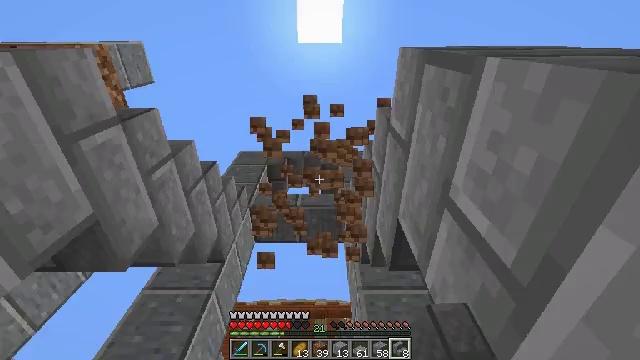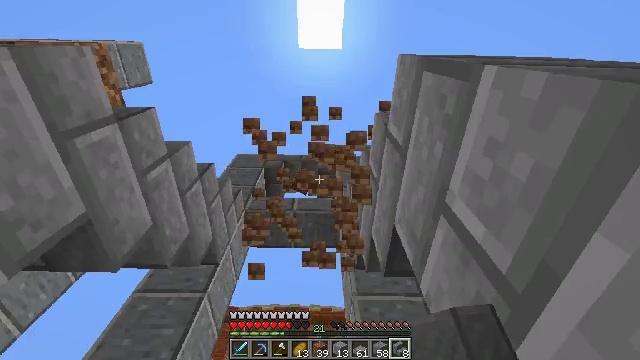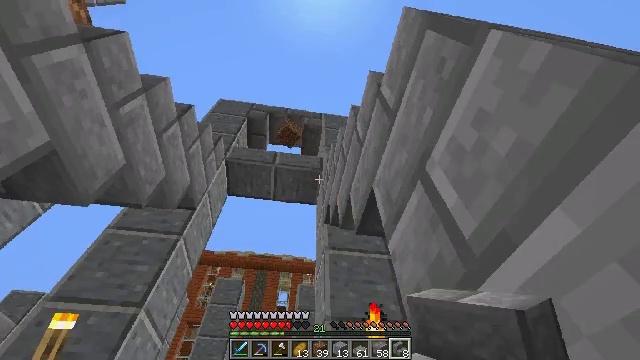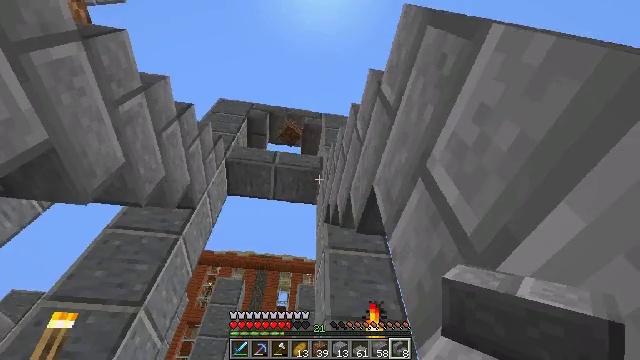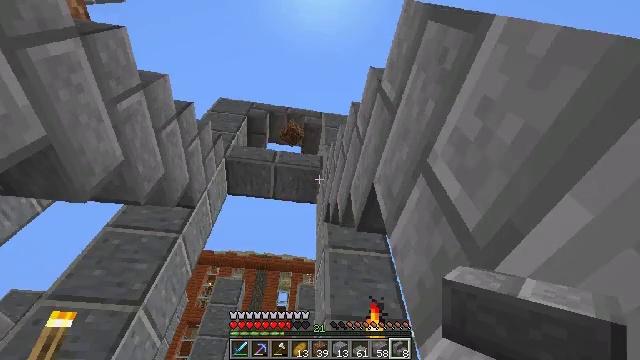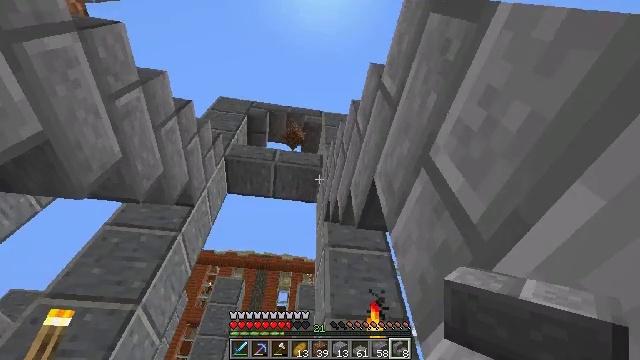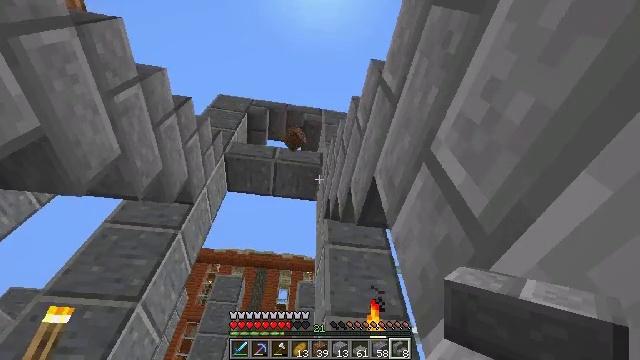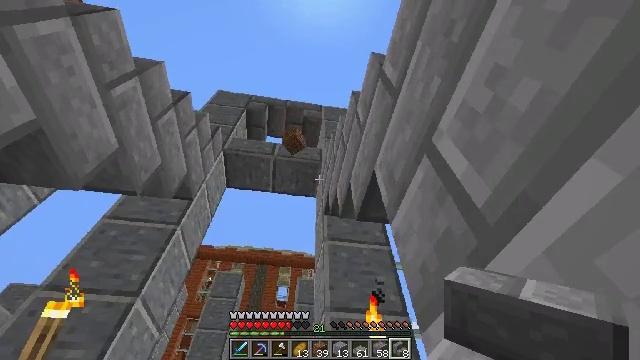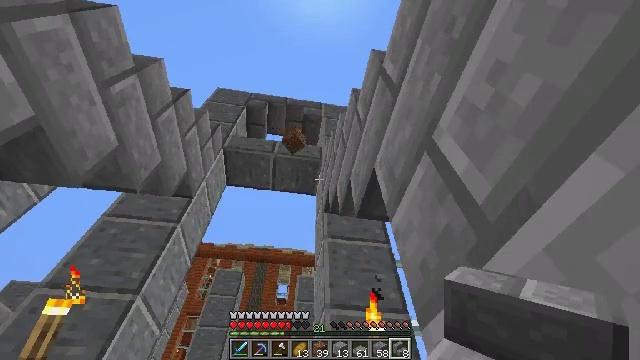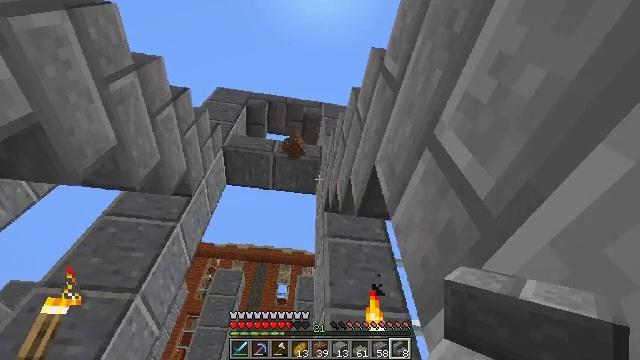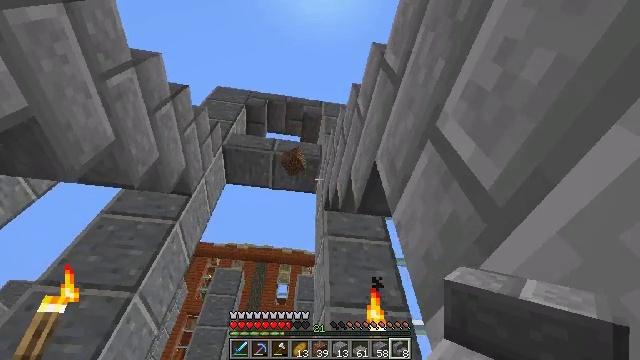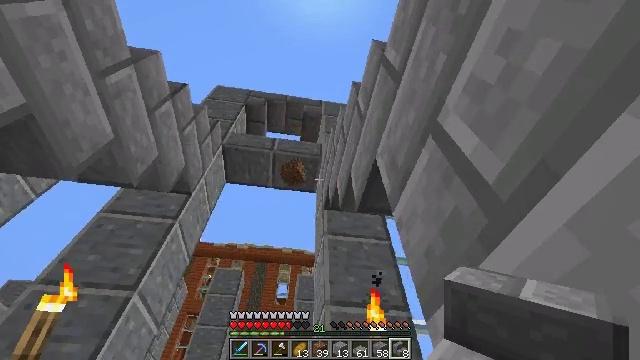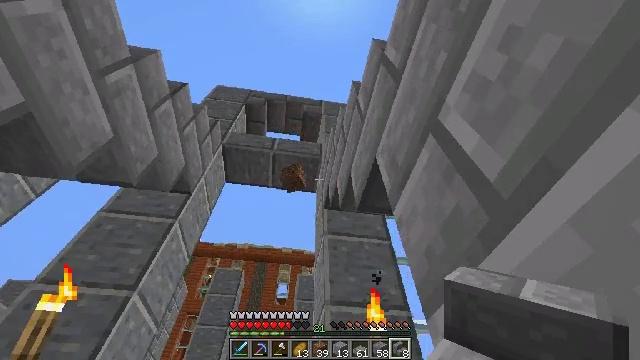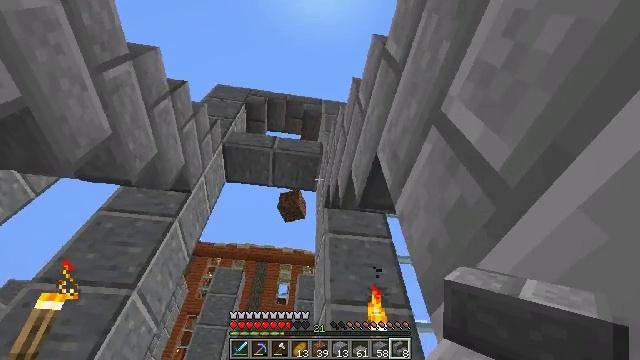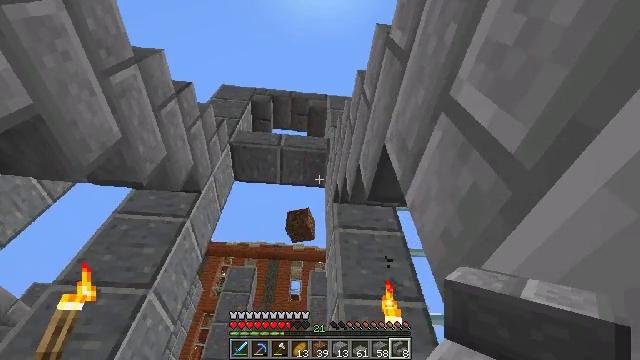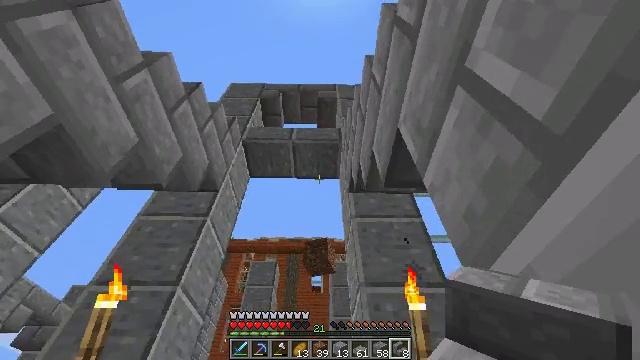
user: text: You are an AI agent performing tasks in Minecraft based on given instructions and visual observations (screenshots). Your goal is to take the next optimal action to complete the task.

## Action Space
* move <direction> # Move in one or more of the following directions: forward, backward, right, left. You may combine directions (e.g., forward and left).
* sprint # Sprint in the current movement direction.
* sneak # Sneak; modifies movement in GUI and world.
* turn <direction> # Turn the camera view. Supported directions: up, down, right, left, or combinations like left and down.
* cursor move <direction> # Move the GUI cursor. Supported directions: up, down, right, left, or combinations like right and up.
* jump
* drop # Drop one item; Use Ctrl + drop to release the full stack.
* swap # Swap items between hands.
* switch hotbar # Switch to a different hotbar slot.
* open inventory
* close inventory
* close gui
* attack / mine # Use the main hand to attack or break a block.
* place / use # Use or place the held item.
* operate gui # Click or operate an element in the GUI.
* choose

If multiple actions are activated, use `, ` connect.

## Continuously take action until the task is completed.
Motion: motion action
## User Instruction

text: Mine the glass pane carefully.
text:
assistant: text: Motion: move forward, attack / mine
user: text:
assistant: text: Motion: move forward, turn right and down, attack / mine
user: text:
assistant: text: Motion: move forward
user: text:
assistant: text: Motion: move forward
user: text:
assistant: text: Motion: move forward
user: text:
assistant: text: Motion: move forward
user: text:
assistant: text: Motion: move forward
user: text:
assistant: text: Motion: move forward
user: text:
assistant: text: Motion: move forward
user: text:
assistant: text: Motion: move forward
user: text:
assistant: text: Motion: move forward
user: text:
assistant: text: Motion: move forward
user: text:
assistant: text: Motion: move forward
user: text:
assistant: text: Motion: move forward, turn left
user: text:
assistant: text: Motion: move forward, turn left and down
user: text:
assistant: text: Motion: move forward, turn left and down
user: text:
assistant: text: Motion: move forward, turn down
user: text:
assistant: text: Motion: move forward, turn down
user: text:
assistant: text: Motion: move forward, turn right and down
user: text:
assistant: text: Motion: move forward, turn right and down
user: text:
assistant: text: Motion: move forward, turn right and down
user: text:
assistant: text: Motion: move forward, turn right and down
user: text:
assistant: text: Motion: move forward, turn right and down
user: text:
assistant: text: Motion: move forward, turn right and down
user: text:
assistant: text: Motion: move forward, turn right and down
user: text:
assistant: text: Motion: move forward
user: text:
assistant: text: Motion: move forward
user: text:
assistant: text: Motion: move forward
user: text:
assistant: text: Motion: move forward, turn left and down
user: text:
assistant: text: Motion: move forward, turn left and down